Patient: sex F, age 58
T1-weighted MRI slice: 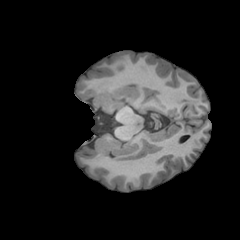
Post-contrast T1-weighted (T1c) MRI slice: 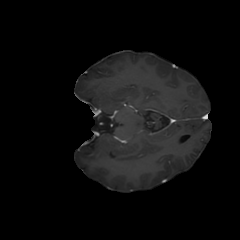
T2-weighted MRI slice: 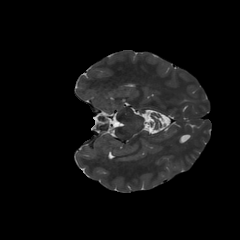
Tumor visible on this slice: no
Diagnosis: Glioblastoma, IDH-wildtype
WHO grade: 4